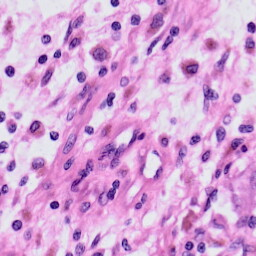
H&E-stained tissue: Skin